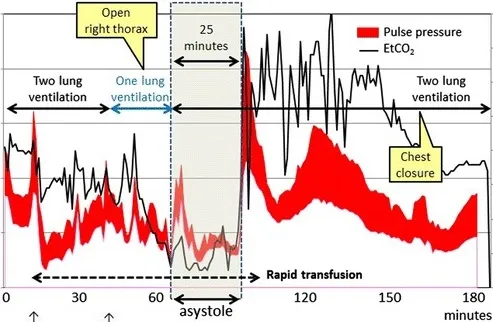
Overview of the resuscitation from the beginning of acute hemorrhage to the chest re-closure. CPR was performed for 25 min in the left lateral position and with the right thorax open.
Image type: pathology (immunostaining)